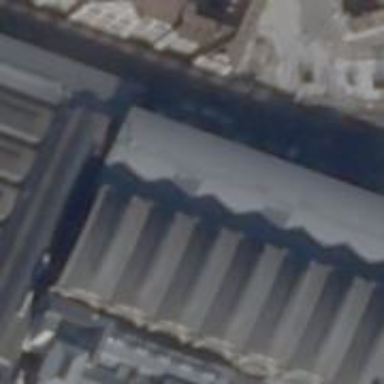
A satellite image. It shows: Part of the building is designated for commercial use.